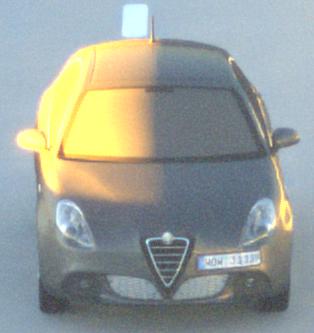
Make: Alfa Romeo
Model: Giulietta 1.4 TB 16V
Detailed model: Giulietta (940)
Model produced from: 2010/05
Model produced until: 2013/03
Doors: 5
Color: gray
Road condition: dry road
Daytime: sunrise or sunset
Contrast: high contrast